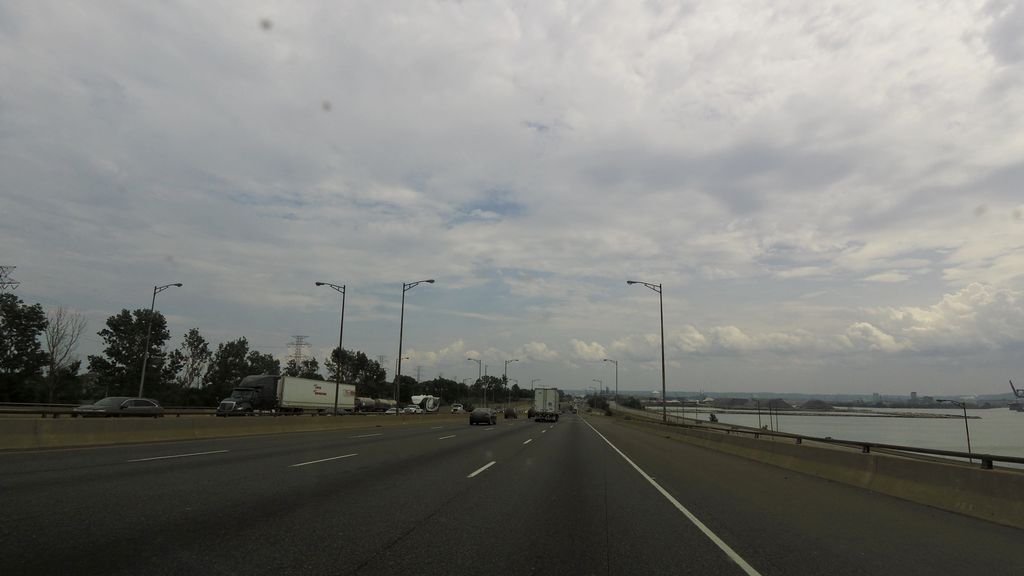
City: hamilton